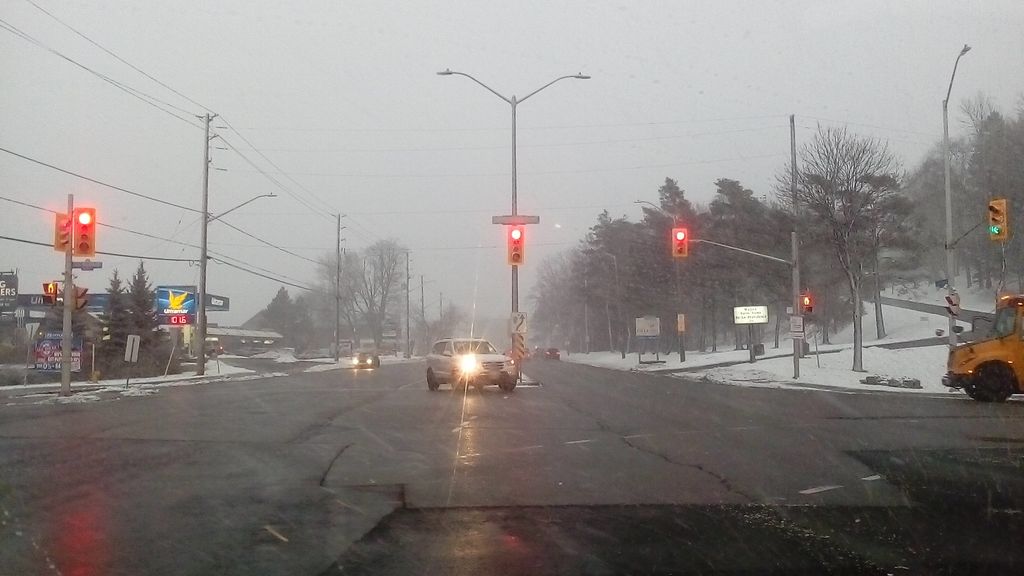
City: ottawa-gatineau